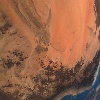
Label: land